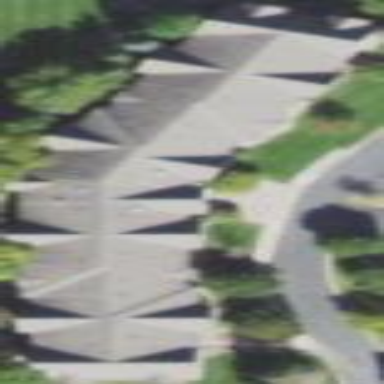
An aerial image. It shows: Building with apartments featuring hipped roof made of asphalt shingles.